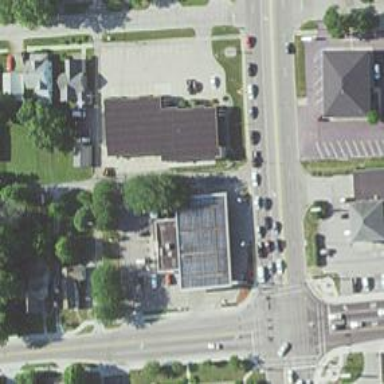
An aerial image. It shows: Convenience shop.